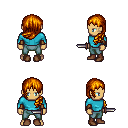
a pixel art fantasy rpg character, male body template, human, tanned skin, teal long-sleeve shirt, teal pants, dark blonde left-swept hairstyle, cloth bracers, brown shoes, dagger, four views (front, back, left, right), 2x2 character sprite sheet, small pixel art, hard edges, no anti-aliasing